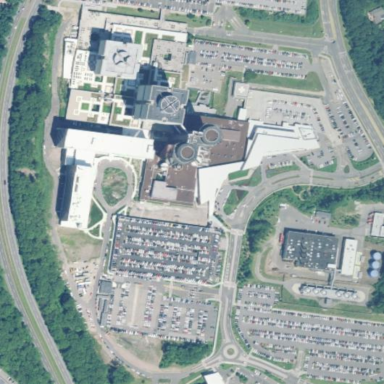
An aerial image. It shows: Hospital providing healthcare services.